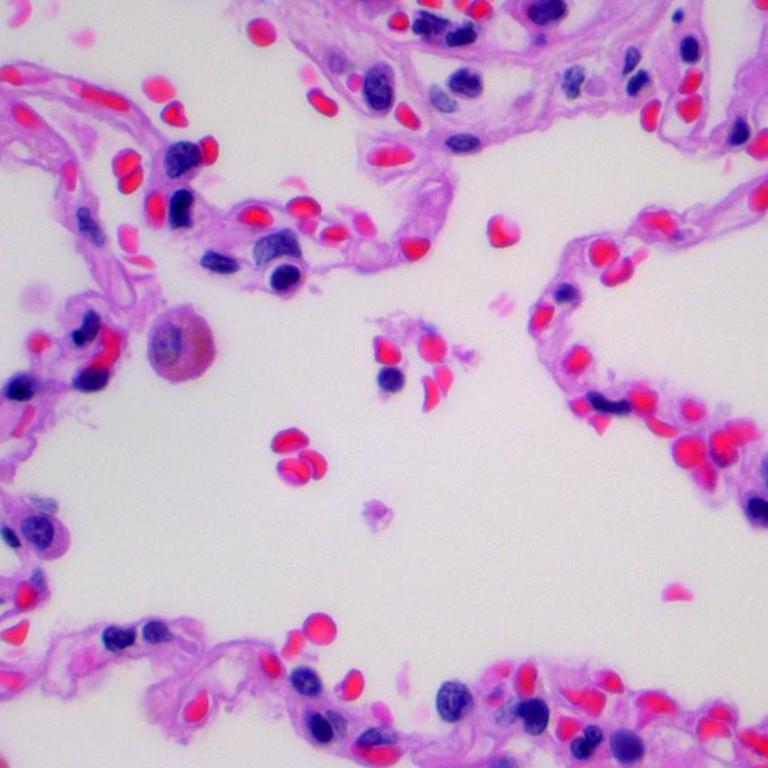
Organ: lung
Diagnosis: benign